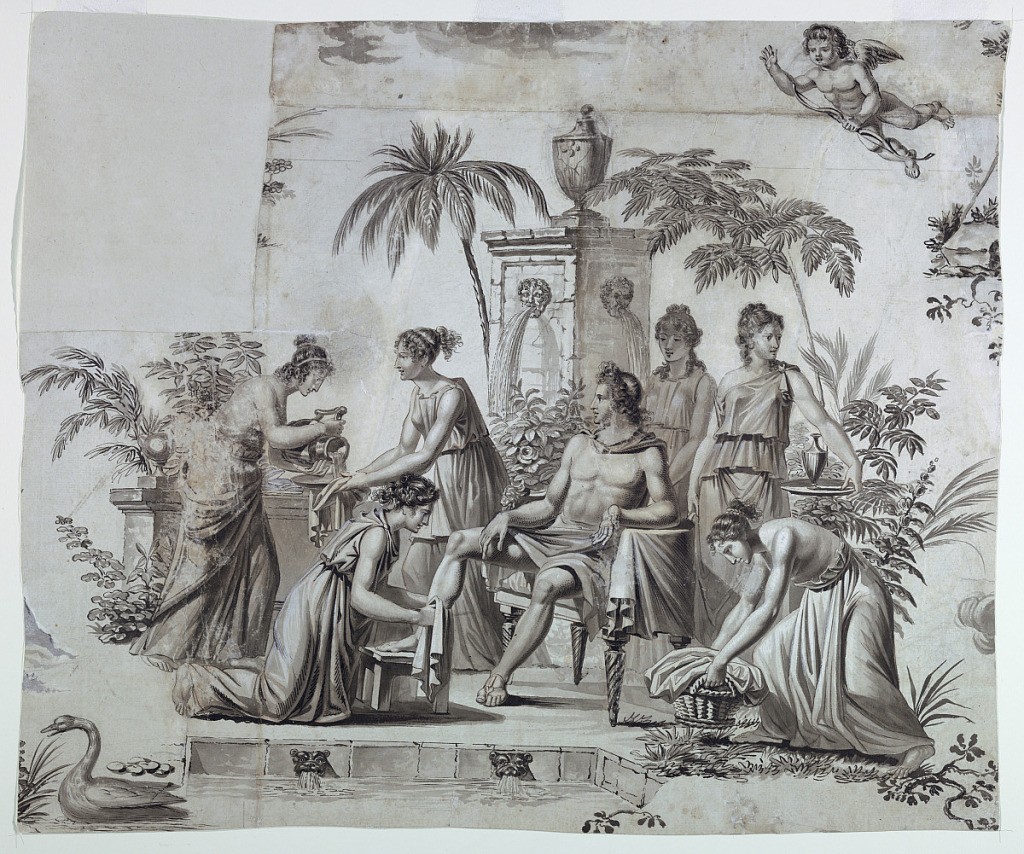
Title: Fragment of a cartoon for cotton printing: Apollon et Muses
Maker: Petitpierre & Compe., (Nantes, France, founded 1770
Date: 1785–95
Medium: Graphite, pen and black ink, brush and grey wash, white heightening on white paper
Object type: Drawing
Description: Apollo is seen seated in chair near fountain being cared for by six muses. Upper right, cupid flies overhead.